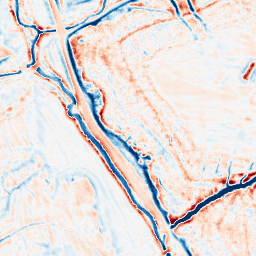
Category: edge_preserving
Decomposition family: bilateral
Decomposition parameters: d: 15
sigma_color: 75
sigma_space: 100
Upsampling method: lanczos
Upsampling parameters: scale: 2
Upsampling scale: 2